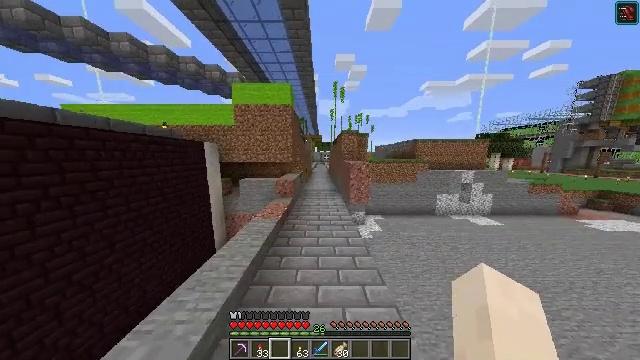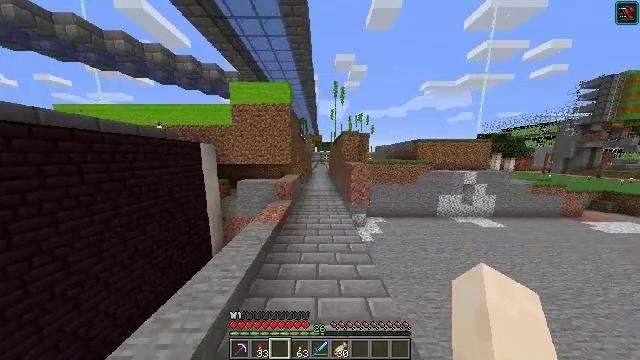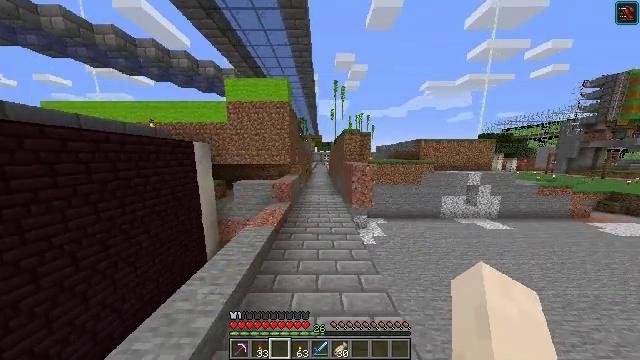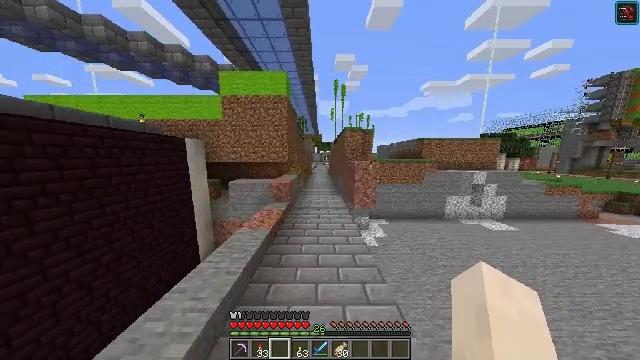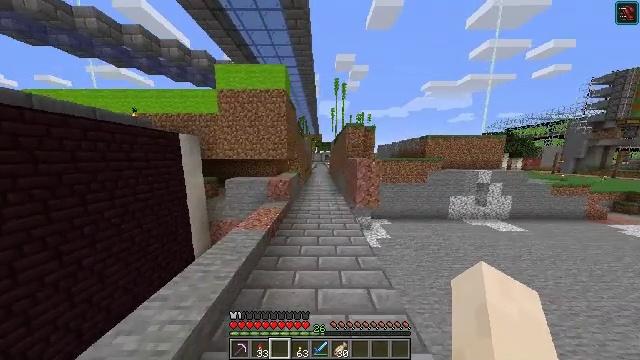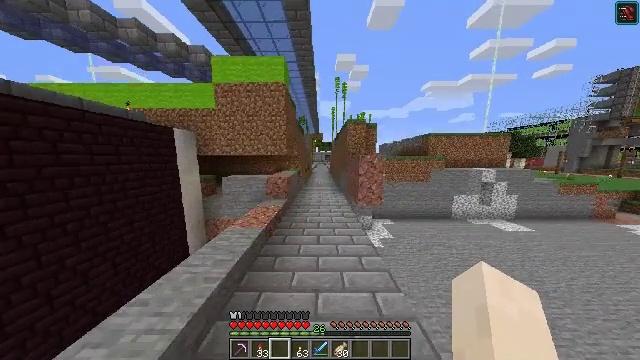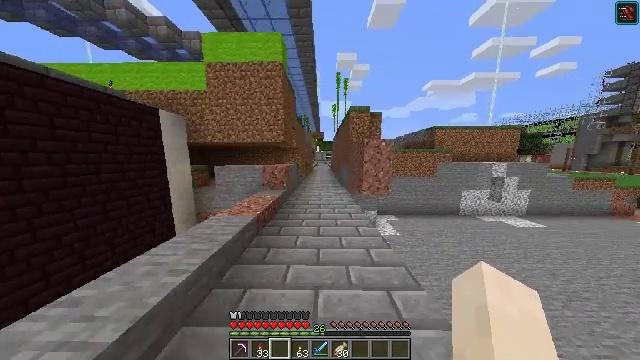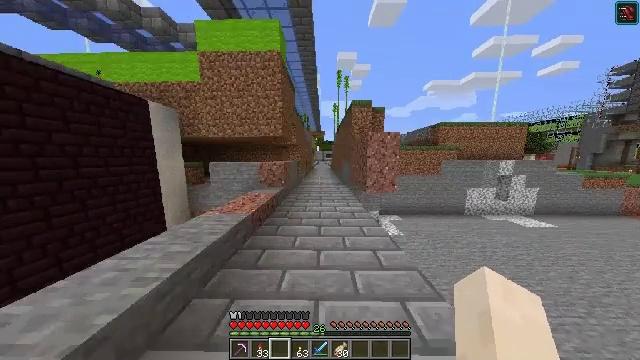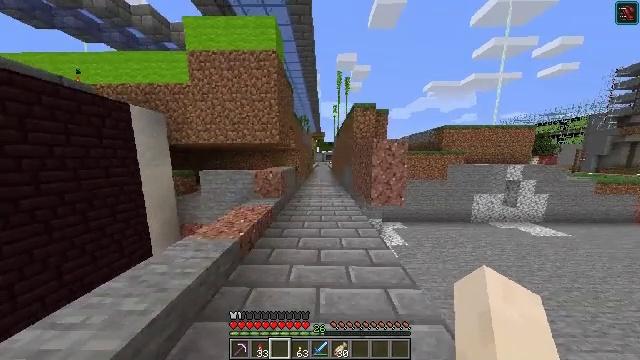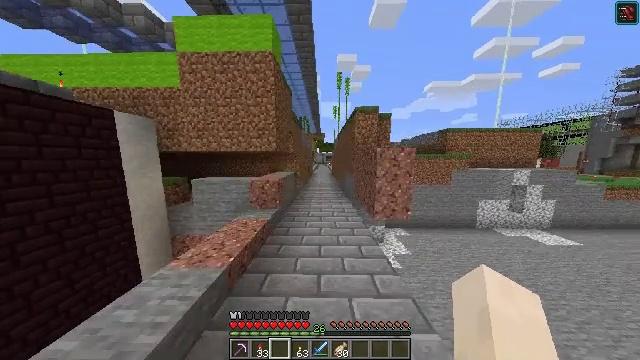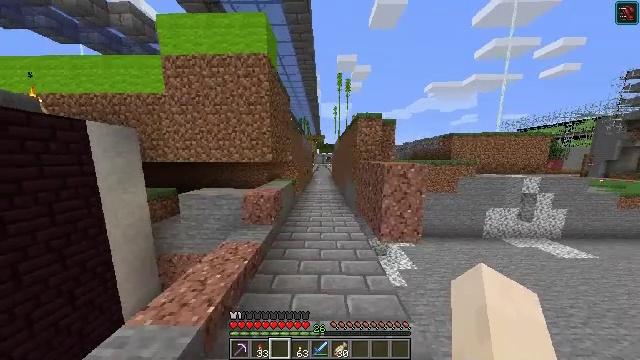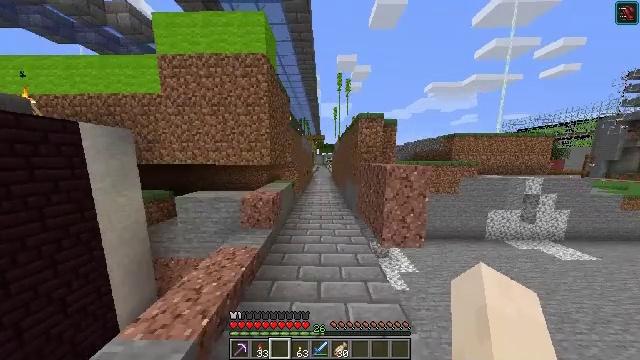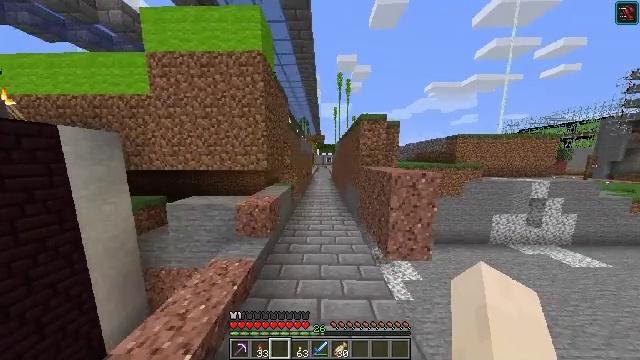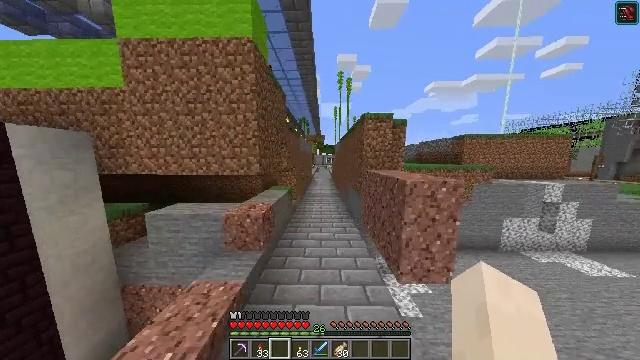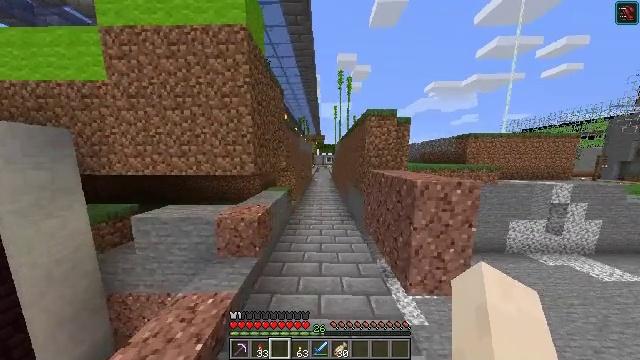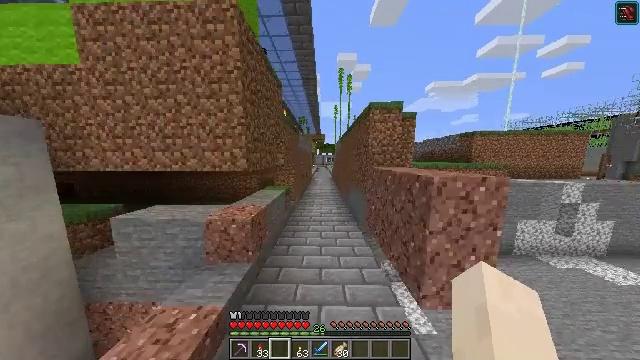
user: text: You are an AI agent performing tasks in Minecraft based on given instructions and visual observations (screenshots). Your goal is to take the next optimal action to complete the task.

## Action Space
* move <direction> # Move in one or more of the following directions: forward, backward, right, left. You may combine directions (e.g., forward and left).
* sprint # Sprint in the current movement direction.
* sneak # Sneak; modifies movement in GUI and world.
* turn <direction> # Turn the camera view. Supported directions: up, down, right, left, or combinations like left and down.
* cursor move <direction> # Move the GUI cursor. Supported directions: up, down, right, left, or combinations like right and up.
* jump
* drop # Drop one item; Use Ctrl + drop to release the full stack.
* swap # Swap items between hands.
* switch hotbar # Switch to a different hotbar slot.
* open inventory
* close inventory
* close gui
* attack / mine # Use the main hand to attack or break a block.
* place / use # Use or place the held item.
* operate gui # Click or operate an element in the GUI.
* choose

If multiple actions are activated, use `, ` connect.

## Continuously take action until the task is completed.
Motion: motion action
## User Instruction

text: Interact with the crafting table to make an emerald block.
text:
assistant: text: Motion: move forward, jump
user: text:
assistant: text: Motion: move forward, jump
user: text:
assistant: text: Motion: move forward, jump
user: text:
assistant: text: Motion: move forward, jump
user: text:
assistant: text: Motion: move forward, jump
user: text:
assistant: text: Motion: move forward, jump
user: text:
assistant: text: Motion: move forward, jump
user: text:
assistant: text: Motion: move forward, jump
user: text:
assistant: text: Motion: move forward, jump
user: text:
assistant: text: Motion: move forward, jump
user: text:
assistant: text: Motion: move forward, jump
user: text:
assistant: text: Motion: move forward, jump
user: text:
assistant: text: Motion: move forward, jump
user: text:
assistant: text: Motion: move forward, jump
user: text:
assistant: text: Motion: move forward, jump
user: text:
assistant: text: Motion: move forward, jump
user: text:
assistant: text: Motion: move forward, jump
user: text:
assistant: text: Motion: move forward, jump
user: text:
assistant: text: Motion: move forward, jump
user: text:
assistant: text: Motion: move forward, jump
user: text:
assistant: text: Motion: move forward, jump
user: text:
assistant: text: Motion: move forward, jump
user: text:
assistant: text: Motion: move forward, jump
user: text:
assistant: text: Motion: move forward, jump
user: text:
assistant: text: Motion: move forward, jump
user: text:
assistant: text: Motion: move forward, jump
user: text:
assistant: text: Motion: move forward, jump
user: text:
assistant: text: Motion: move forward, jump
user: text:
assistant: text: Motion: move forward, jump
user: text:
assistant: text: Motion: move forward, jump